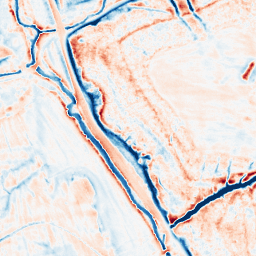
Category: edge_preserving
Decomposition family: anisotropic_diffusion
Decomposition parameters: iterations: 50
kappa: 100
gamma: 0.15
Upsampling method: cubic_mitchell
Upsampling parameters: scale: 8
Upsampling scale: 8